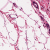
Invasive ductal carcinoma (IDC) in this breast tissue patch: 0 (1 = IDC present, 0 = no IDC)